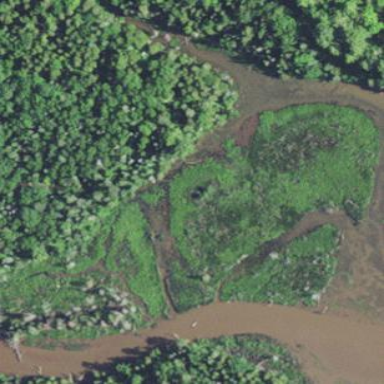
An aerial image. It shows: Marshy wetland area.